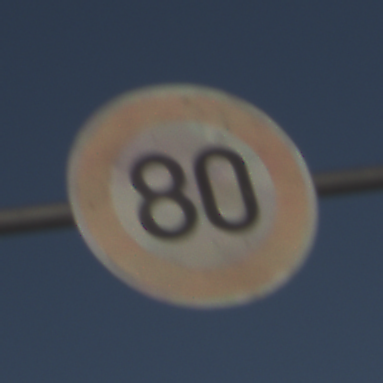
Verkehrszeichen: Geschwindigkeit80
Umgebung: Outdoor, Suburban
Tageszeit: SunriseSunset
Wetter: PartlyCloudy
Licht: Natural
Jahreszeit: NotSpecified
Kontrast: HighContrast